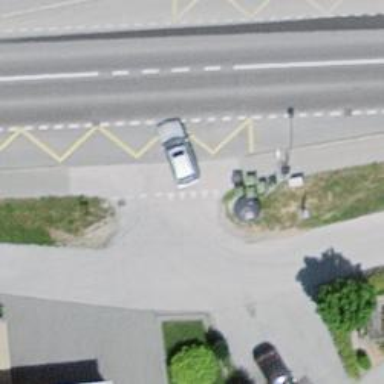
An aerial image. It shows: Bus stop with platform for public transport.